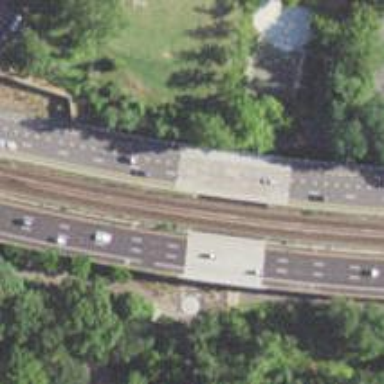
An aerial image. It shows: Bridge with electrified rails.